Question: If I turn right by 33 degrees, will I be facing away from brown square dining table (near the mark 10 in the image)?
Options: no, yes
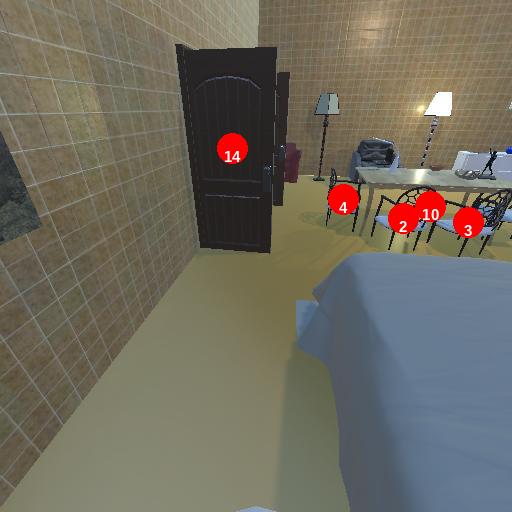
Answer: no